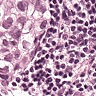
Metastatic tissue present: yes